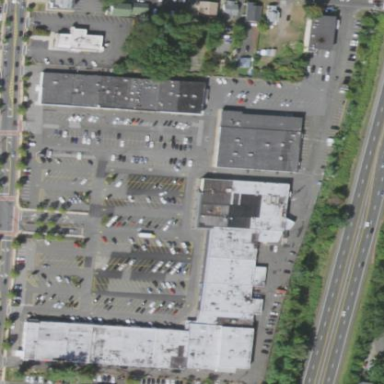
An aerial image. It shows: Retail area.